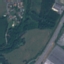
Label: Highway